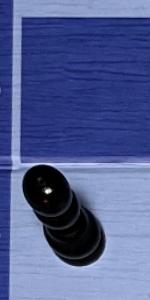
Label: Pawn_Black